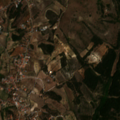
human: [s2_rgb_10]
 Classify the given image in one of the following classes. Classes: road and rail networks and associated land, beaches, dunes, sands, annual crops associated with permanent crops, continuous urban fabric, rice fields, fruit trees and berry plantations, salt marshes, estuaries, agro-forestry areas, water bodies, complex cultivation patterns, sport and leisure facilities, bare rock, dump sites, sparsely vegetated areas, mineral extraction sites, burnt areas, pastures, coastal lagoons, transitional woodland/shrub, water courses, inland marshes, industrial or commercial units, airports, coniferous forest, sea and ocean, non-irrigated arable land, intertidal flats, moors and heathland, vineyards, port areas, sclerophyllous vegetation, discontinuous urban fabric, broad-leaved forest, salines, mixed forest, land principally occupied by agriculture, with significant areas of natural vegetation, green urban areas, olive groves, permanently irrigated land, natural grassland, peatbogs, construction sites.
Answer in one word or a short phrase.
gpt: olive groves, land principally occupied by agriculture, with significant areas of natural vegetation, coniferous forest